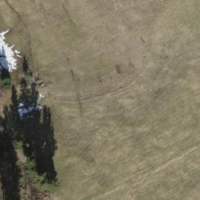
EUNIS habitat code: 24
Species observed at this site:
Parnassia palustris